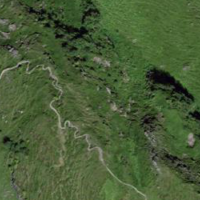
EUNIS habitat code: 26
Species observed at this site:
Bartsia alpina
Adenostyles alliariae
Arnica montana